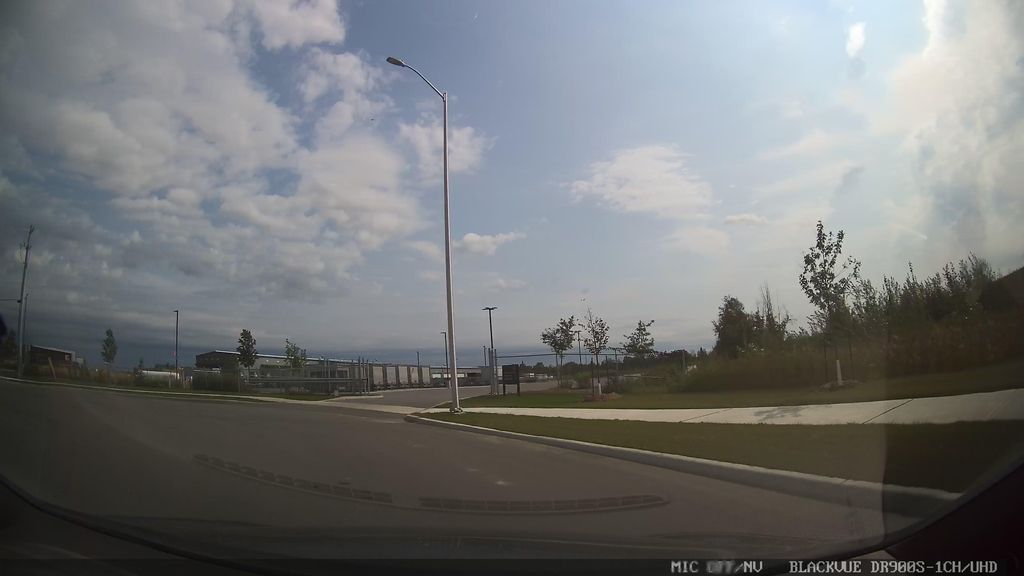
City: ottawa-gatineau